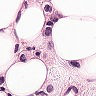
Metastatic tissue present: yes